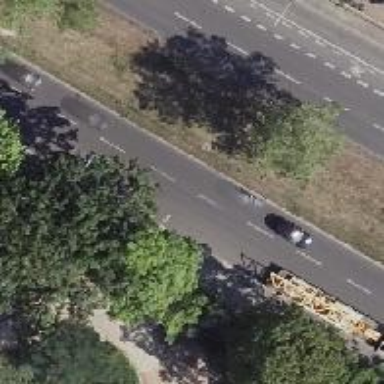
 there is cycle track with lane markings and parallel parking."